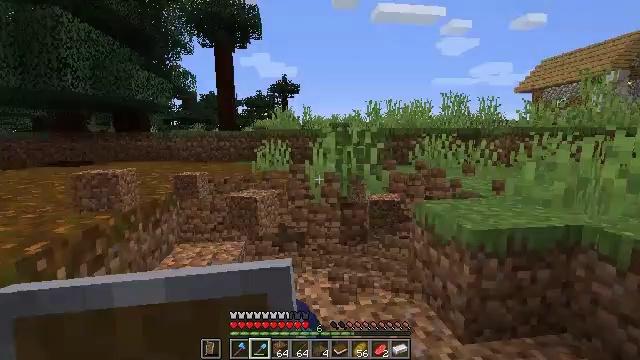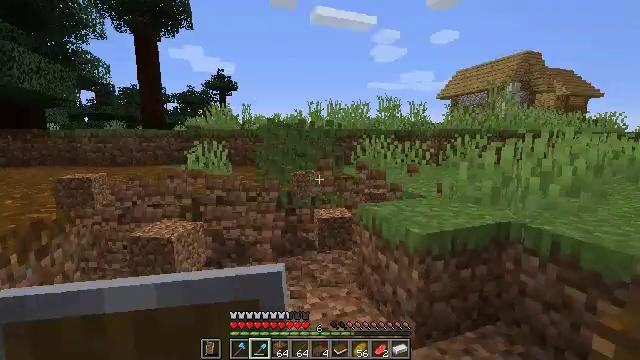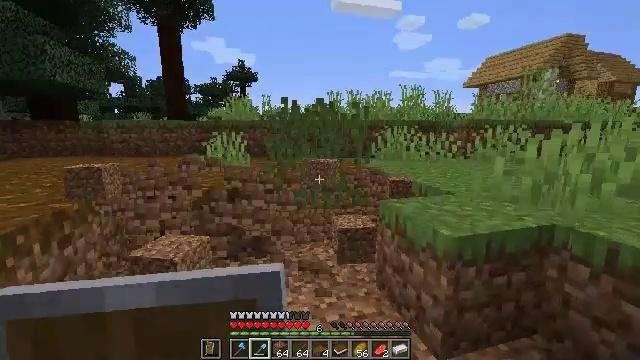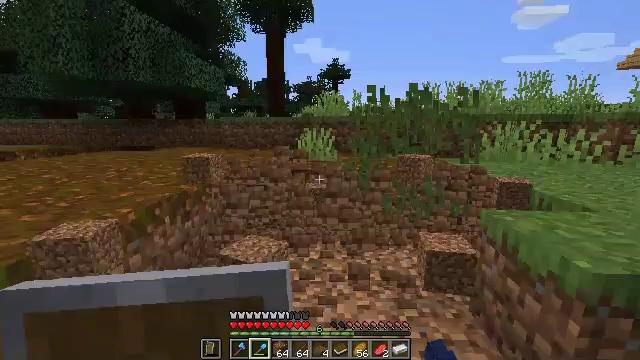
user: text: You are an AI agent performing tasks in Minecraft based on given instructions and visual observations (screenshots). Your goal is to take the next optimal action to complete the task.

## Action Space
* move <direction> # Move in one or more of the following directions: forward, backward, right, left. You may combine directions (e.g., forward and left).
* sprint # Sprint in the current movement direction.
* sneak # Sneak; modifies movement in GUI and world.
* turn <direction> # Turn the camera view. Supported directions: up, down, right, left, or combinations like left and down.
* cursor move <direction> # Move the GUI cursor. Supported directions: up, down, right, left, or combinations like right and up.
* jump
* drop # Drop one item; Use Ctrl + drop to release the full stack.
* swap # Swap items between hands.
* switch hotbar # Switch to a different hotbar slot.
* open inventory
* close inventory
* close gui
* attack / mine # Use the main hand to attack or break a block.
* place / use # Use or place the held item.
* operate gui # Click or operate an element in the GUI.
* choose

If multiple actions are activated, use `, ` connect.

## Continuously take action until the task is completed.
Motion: motion action
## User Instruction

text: Break the podzol in a taiga biome.
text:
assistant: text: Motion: move forward, turn right, attack / mine
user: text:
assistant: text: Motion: move forward, turn left and down, attack / mine
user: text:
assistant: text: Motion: move forward, turn left, attack / mine
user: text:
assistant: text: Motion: attack / mine